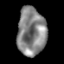
Tissue: lung
Cell type: T cells
Senescence score: 0.1904
Nuclear area (px): 1342
Mean DAPI intensity: 132.62